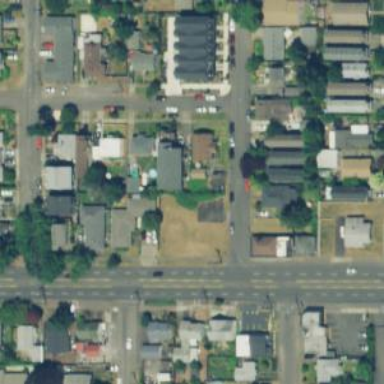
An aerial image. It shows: Residential road with sidewalk on the left side.